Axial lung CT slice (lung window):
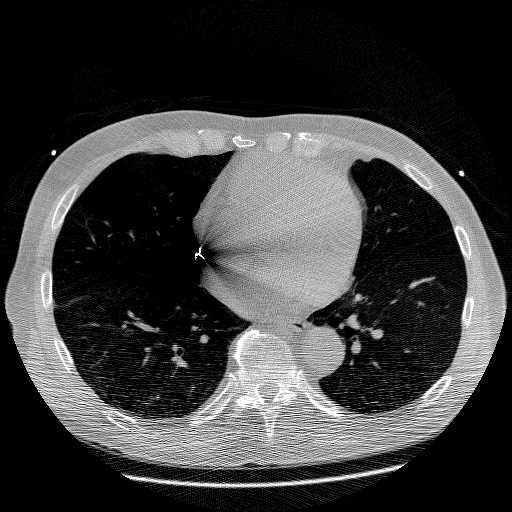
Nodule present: no